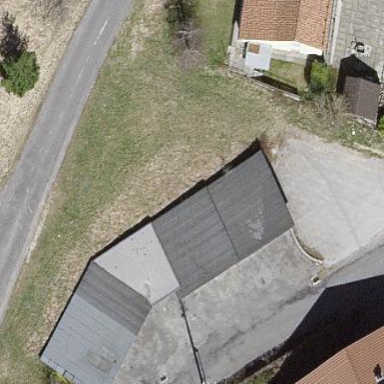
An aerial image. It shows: Group of garages.